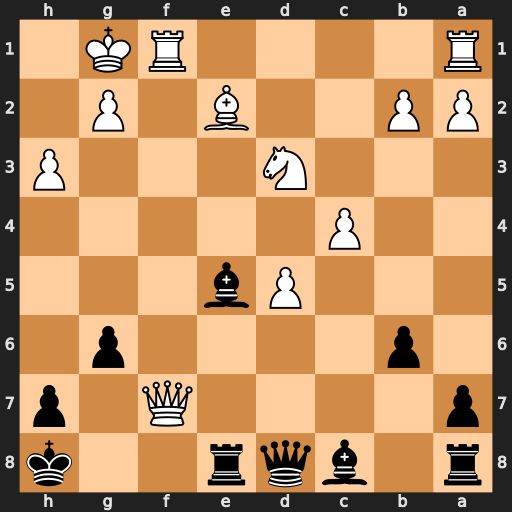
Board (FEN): r1bqr2k/p4Q1p/1p4p1/3Pb3/2P5/3N3P/PP2B1P1/R4RK1
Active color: b
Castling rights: -
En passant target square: -
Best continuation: Bd4+